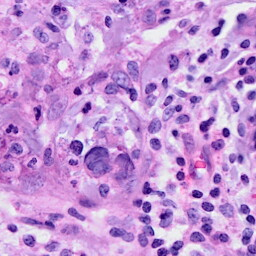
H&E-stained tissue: Breast